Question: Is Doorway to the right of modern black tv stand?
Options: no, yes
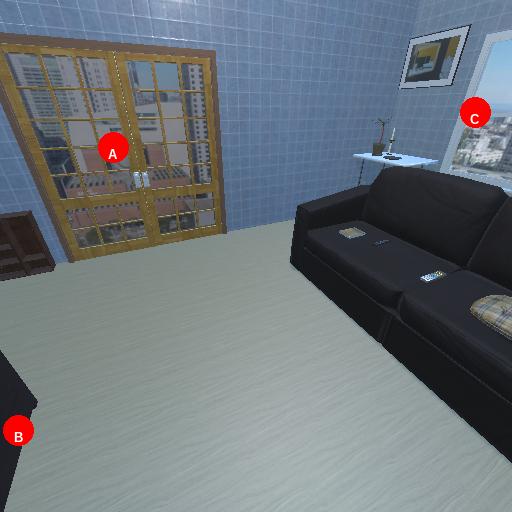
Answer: no